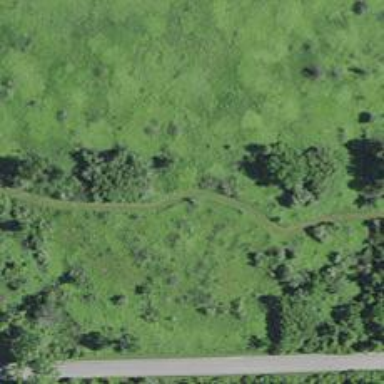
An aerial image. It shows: Excellent visible path designated as route.